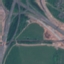
Label: Highway